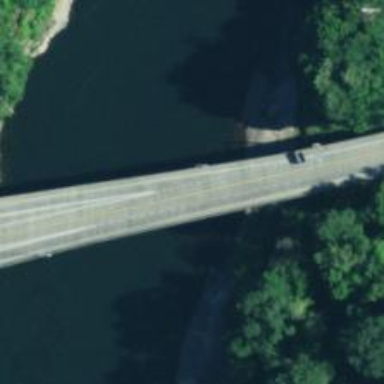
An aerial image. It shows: Trunk link highway passing over bridge.